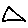
Label: triangle